Question: The following code block generates a plot with two legends:
'''
Spend7d_bubble <- ggplot(cluster_visuals,
aes(x = ltv_7d, y = avg_daily_sessions,
color = factor(cluster8), size = n)) +
geom_point(alpha = 0.5) +
scale_size_continuous(range = c(2, 25))
'''

Notice how this generates two legends on the right, one for 'n' and one for factor(cluster8).
How can I only include the legend for factor(cluster8) and also rename it to just 'cluster'?
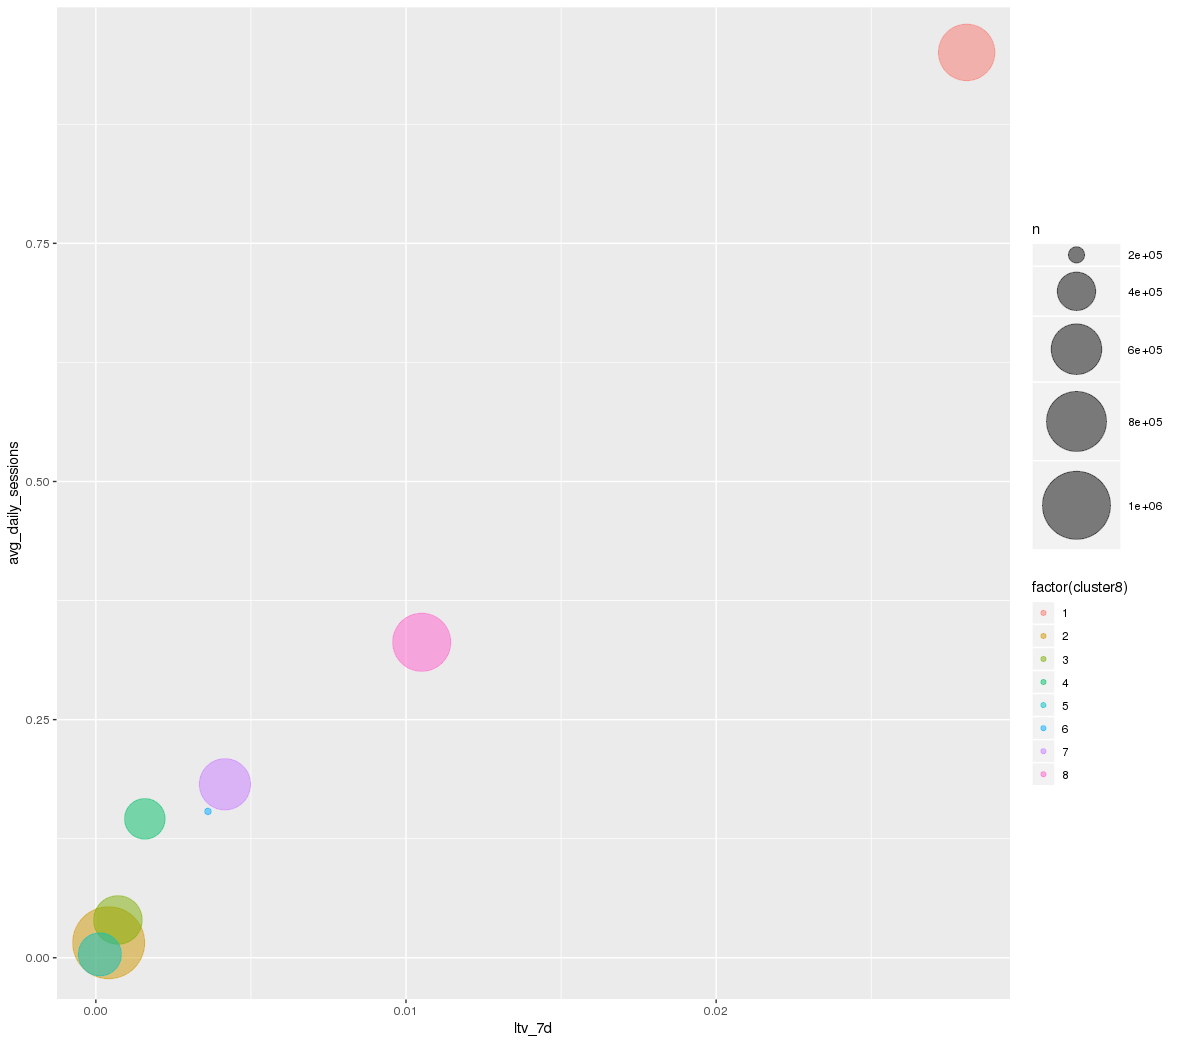
Answer: '''
Spend7d_bubble <- ggplot(cluster_visuals,
aes(x = ltv_7d, y = avg_daily_sessions,
color = factor(cluster8), size = n)) +
geom_point(alpha = 0.5) +
scale_size_continuous(range = c(2, 25), guide = 'none') +
labs(color = "Cluster")
'''